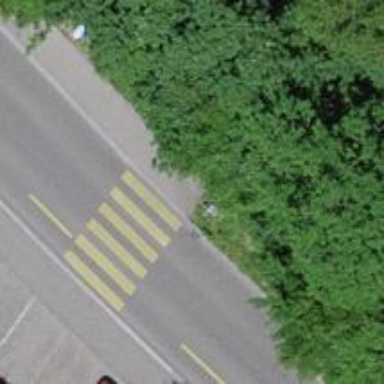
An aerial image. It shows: Marked road crossing.